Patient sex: F
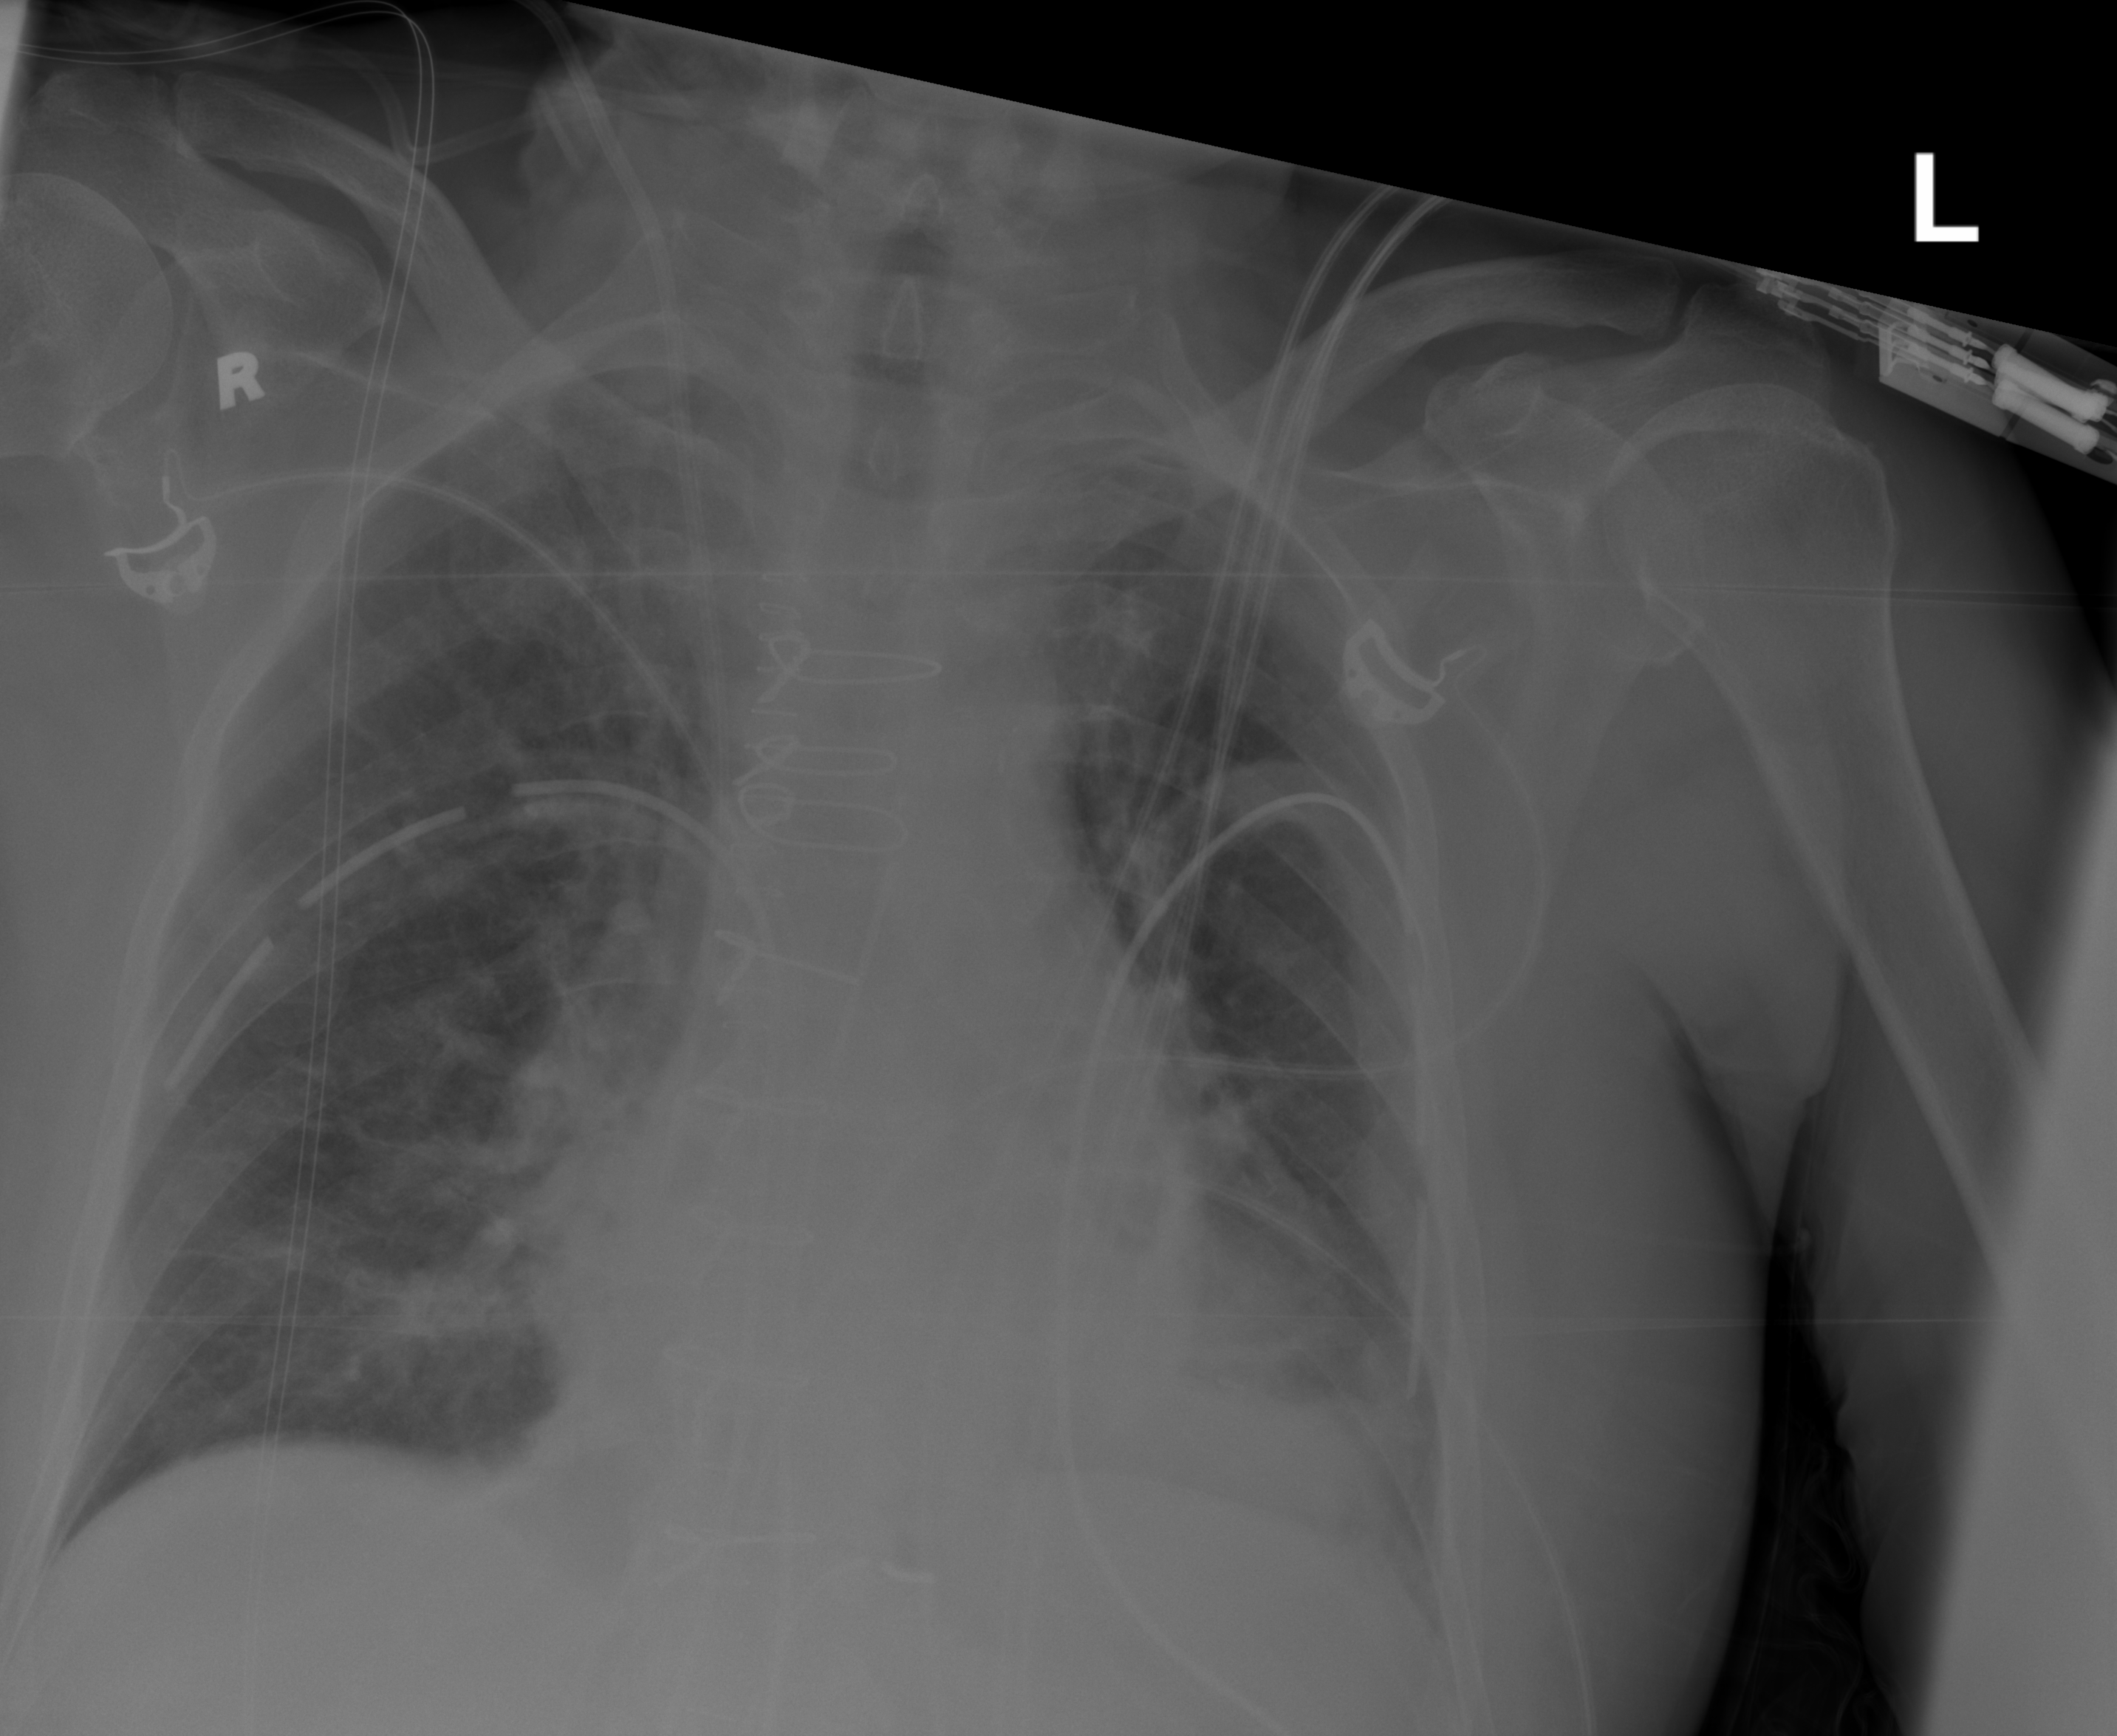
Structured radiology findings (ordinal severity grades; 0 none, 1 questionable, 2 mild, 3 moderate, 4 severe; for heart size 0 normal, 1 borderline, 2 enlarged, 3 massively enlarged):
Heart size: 1
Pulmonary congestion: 2
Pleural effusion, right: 0
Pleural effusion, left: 2
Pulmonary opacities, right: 2
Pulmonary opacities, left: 2
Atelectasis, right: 2
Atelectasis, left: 2